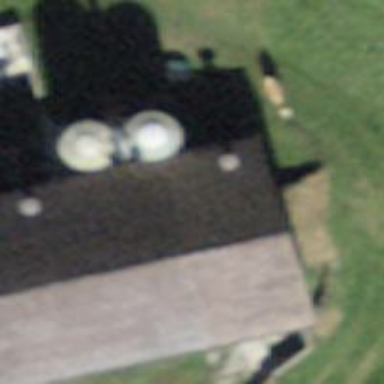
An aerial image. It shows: Barn.